На рисунке показана схема моста переменного тока.  Сопротивление $R_{1} = 2.5~кОм$, индуктивность $L =1~Гн$, сопротивление катушки индуктивности $r_{L} =1~Ом$. На частоте переменного синусоидального напряжения $
u=100~Гц$ баланс моста наступает при $R_{2} =800~Ом$. Оказалось, что при увеличении частоты переменного тока в два раза баланс моста не нарушается.
Найдите сопротивление утечки $r_{C}$ конденсатора и его емкость $C$.
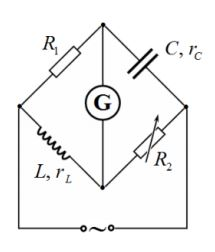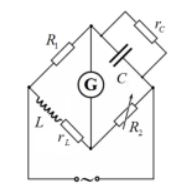
Решение: Эквивалентная схема моста показана на рисунке ниже, на котором учтено, что эквивалентная схема неидеальной индуктивности — это последовательно соединенные идеальная катушка $L$ и резистор $r_{L}$; эквивалентная схема конденсатора с утечкой — это резистор $r_{C}$ параллельно подсоединённый к идеальному конденсатору $C$.  Решение 1. Условие баланса моста в комплексных числах записывается в виде $$Z_{L}Z_{C}=R_{1}R_{2},$$ где импедансы равны соответственно $$Z_{L}=r_{L}+i\omega L$$ и $$Z_{C}=\frac{r_{C}}{1+i\omega Cr_{C}}$$ После преобразований из выражений выше получаем: $$i\omega(L-R_{1}R_{2}C)=r_{L}-\frac{R_{1}R_{2}}{r_{C}}.$$ При изменении частоты это равенство не нарушается, если обе части уравнения равны нулю, поэтому $$C=\frac{L}{R_{1}R_{2}}=0.5~мкФ, \\ r_{C}=\frac{R_{1}R_{2}}{r_{L}}=2~МОм.$$ Решение 2. Пусть напряжение на конденсаторе равно $$U_{C}=U_{0}\cos\omega t,$$ тогда через него протекает ток $$I_{C}=-CU_{0}\omega\sin\omega t,$$ а ток через его сопротивление утечки составляет $$I_{r_{C}}=\frac{U_{0}\cos\omega t}{r_{C}}.$$ Полный ток через плечо, содержащее конденсатор, равен $$I_{1}=I_{C}+I_{r_{C}},$$ а так как мост сбалансирован, то такой же ток идёт через сопротивление $R_1$, поэтому $$U_{R_{1}}=I_{1}R_{1}.$$ С другой стороны, это напряжение равно падению напряжения на плече с индуктивностью $$U_{L}=U_{R_{1}},$$ для которой падение напряжения определяется выражением $$U_{L}=L\frac{dI_{2}}{dt}+I_{2}r_{L},$$ в котором ток определяется уравнением баланса $$I_{2}=I_{R_{2}}=\frac{U_{C}}{R_{2}},$$ так как $$U_{R_{2}}=U_{C}.$$ Собирая совместно уравнения выше, получаем $$\left(-\frac{\omega L}{R_{2}}+C\omega R_{1}\right)U_{0}\sin \omega t=\left(\frac{R_{1}}{r_{C}}-\frac{r_{L}}{R_{2}}\right)U_{0}\cos\omega t.$$ Из этого равенства видно, что условие баланса, независящего от частоты, выполняется, если обе части уравнения равны нулю, то есть получаем ответ $$C=\frac{L}{R_{1}R_{2}}=0.5~мкФ, \\ r_{C}=\frac{R_{1}R_{2}}{r_{L}}=2~МОм.$$
Ответ: $$C=\frac{L}{R_{1}R_{2}}=0.5~мкФ, \\ r_{C}=\frac{R_{1}R_{2}}{r_{L}}=2~МОм.$$
Темы:
T, Жаутыковские